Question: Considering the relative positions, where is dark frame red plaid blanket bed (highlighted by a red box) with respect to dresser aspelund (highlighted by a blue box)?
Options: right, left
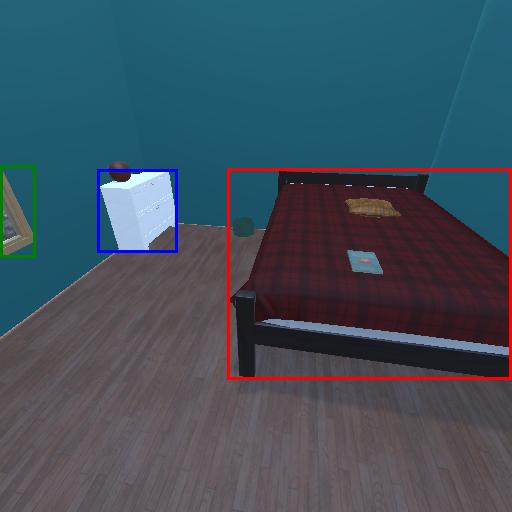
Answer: right